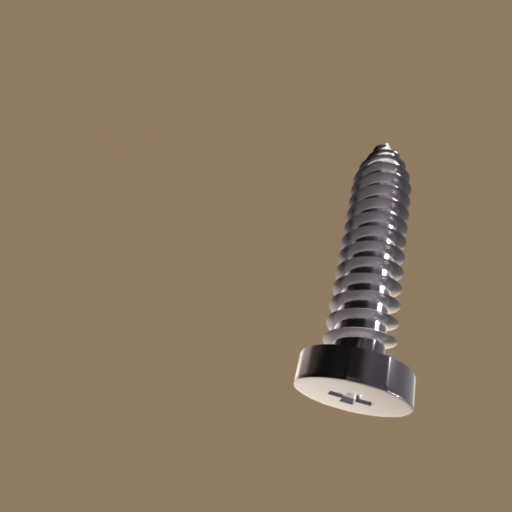
Label: screw